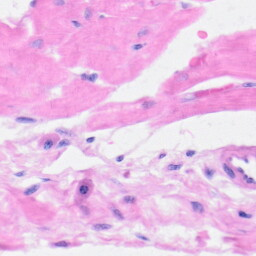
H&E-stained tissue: Heart